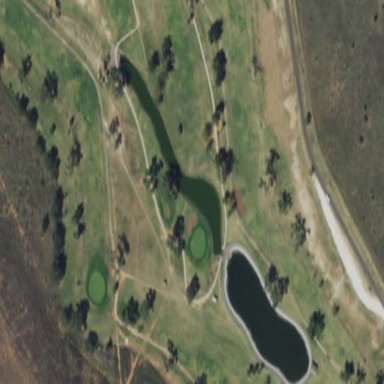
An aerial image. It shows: Rough area in golf course.